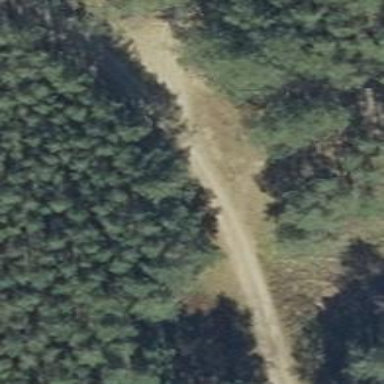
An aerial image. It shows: Track road.